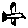
Label: bird